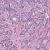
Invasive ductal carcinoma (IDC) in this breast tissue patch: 1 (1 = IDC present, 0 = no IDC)